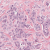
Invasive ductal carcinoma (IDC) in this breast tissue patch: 1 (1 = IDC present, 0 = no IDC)